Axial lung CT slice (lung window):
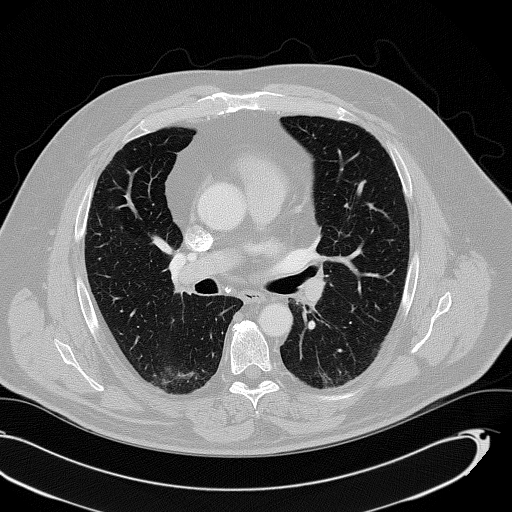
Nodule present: no